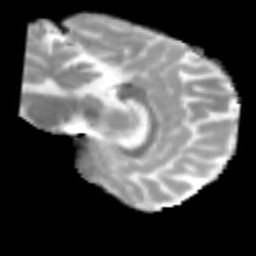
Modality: MD
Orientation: sagittal
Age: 22
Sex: male
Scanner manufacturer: siemens
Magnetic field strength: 3 T
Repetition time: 2.3 s
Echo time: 0.085 s